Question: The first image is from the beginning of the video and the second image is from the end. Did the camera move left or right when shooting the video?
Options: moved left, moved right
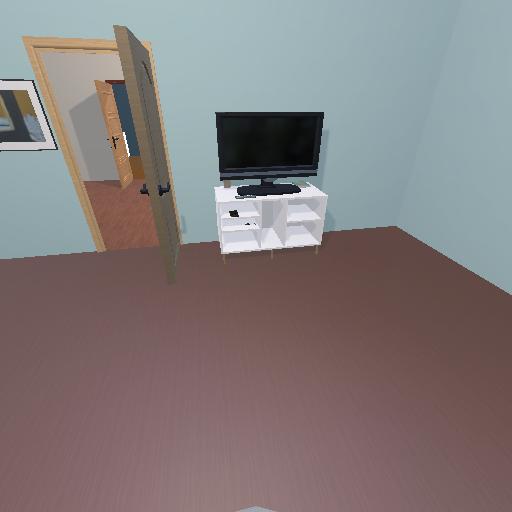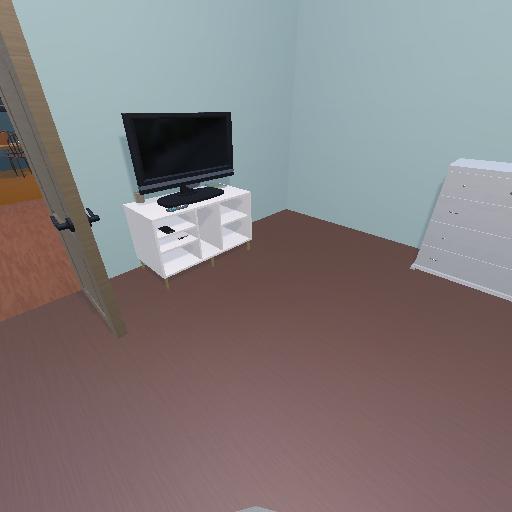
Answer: moved left